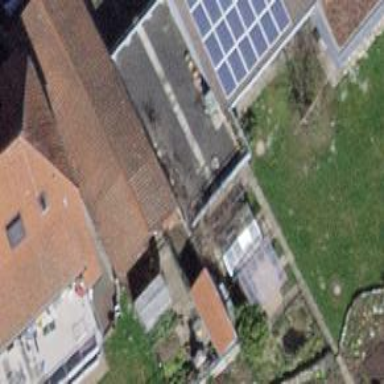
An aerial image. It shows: Group of garages.